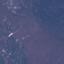
Land use / land cover class: HerbaceousVegetation